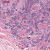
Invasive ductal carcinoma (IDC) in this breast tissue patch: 1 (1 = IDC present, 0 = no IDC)